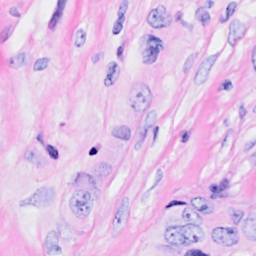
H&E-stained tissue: Breast